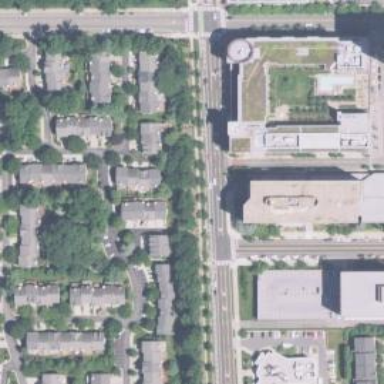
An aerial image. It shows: Public building.